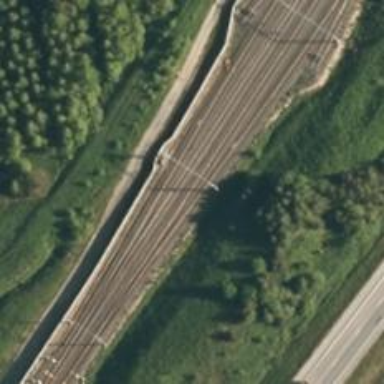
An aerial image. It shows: Continuous rail railway with electrified contact line.